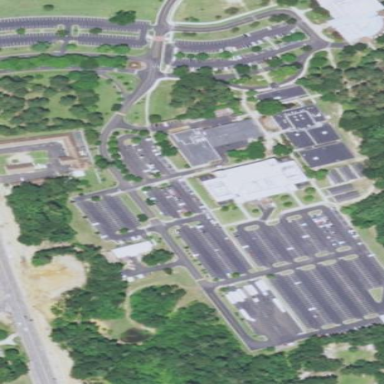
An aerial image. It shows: College.